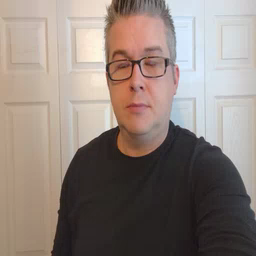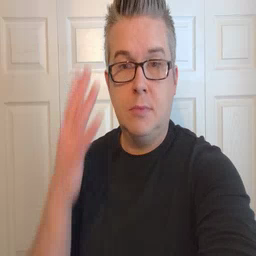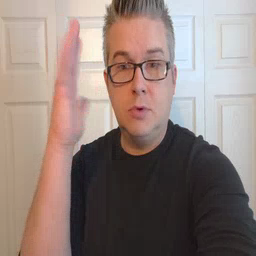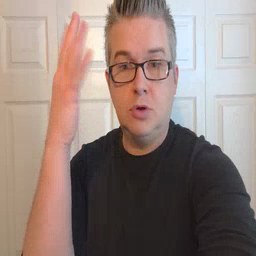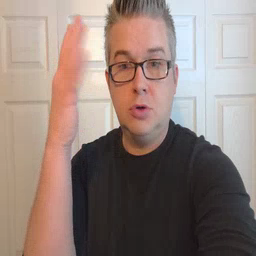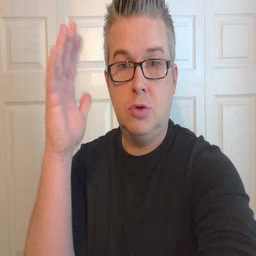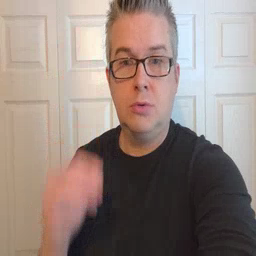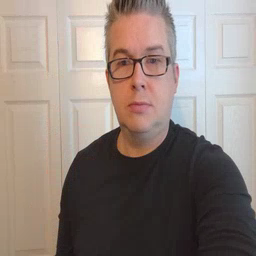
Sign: tree